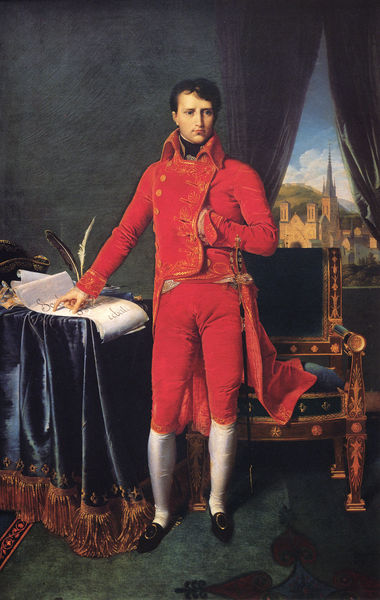
Titel: Bonaparte als Erster Konsul
Künstler: Jean Auguste Dominique Ingres
Standort: Liège
Institution: Musée d'Art Moderne et d'Art Contemporain de la Ville de Liège
Schlagwörter: blau, feder, gemälde, hand, himmel, mann, schatten, weiß, wolken, grün, kirchturm, landschaft, stadt, braun, fenster, finger, frankreich, geste, grau, haar, hintergrund, hut, licht, mund, nase, paris, schwarz, stuhl, tisch, tür, vordergrund, zimmer, ausblick, blick, blüte, rot, tuch, wolke, hochformat, ornament, teppich, anzug, hose, arm, augen, barock, falten, federn, gesicht, kragen, mensch, samt, bild, bildnis, hände, innenraum, portrait, porträt, tischdecke, tischtuch, vorhang, kirche, boden, auge, fransen, gold, haare, mantel, pose, sessel, stehend, stoff, decke, klassizismus, saum, blatt, borte, edelsteine, frontal, renaissance, seide, turm, aussicht, taille, schrift, papier, ansicht, schuhe, kaiser, könig, thron, glanz, überwurf, zeigen, knöpfe, weste, braune haare, satin, stadtansicht, schnalle, strümpfe, militär, schwert, säbel, text, uniform, waffe, napoleon, napo, herrscher, schritt, vertrag, brokat, tinte, französich, ganzfigur, rolle, brief, schreiben, dolch, strumpfhose, entschlossen, knopfreihe, hamd, historismus, feldherr, schriftrolle, kniebundhose, kniestrümpfe, macht, westfalen, samtdecke, schnallenschuhe, urkunde, sekretär, empire, david, zelt, schnallen, schreibfeder, hoolz, notre dame, brockat, kniehose, franzen, könig ludwig ii, pläne, bundhose, zeigegestus, seidenstrümpfe, hare, handhaltung, federhalter, kriegsherr, kupferfarben, schreibfedern, brokatrand, mencsch, samtanzug